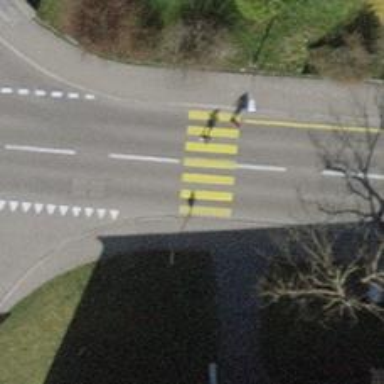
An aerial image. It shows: Uncontrolled zebra crossing on the road.